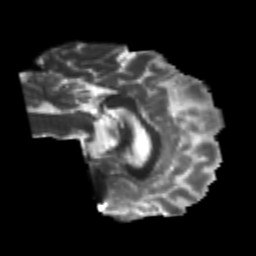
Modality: T2w
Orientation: sagittal
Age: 23
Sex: male
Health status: healthy
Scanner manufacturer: philips
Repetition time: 7.386 s
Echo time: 0.08599 s